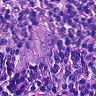
Metastatic tissue present: yes